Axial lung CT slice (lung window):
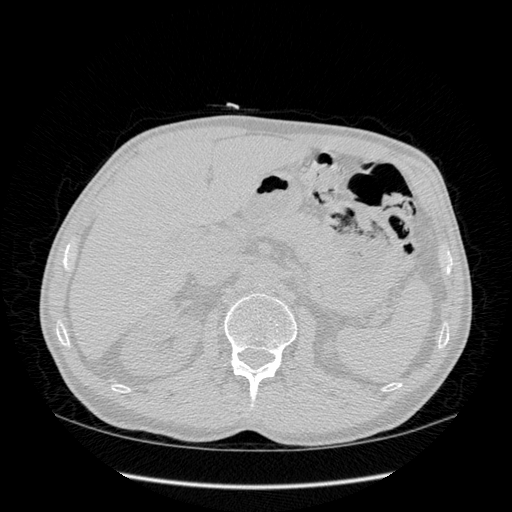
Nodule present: no